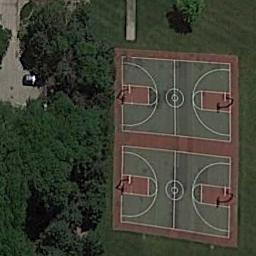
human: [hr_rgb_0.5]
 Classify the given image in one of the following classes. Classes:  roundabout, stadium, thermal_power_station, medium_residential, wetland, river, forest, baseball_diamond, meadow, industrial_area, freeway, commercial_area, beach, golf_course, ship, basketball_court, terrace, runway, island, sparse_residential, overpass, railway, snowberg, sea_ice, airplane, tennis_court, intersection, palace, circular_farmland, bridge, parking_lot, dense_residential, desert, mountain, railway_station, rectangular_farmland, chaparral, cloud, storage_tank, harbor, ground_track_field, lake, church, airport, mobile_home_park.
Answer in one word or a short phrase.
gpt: basketball_court